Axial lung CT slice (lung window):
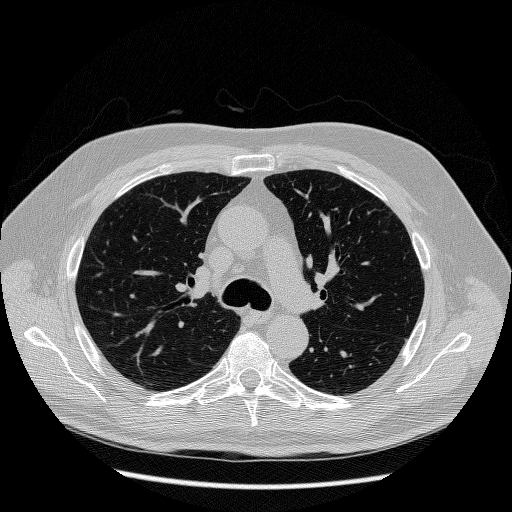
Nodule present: no